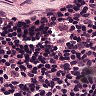
Metastatic tissue present: no